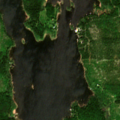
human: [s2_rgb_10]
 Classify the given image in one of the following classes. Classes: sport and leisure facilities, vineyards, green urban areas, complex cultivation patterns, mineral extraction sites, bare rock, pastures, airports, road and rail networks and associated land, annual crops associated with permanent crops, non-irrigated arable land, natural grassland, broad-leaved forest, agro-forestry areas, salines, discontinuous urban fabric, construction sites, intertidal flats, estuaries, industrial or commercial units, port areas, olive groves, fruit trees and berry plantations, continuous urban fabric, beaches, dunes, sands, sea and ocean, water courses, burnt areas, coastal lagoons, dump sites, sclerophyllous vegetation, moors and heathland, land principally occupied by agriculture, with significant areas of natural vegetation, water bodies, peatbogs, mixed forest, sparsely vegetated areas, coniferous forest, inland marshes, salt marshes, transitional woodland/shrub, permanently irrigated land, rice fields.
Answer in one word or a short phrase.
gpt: coniferous forest, mixed forest, transitional woodland/shrub, sea and ocean